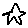
Label: star